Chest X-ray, PA view. Patient: 62 years old, sex M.
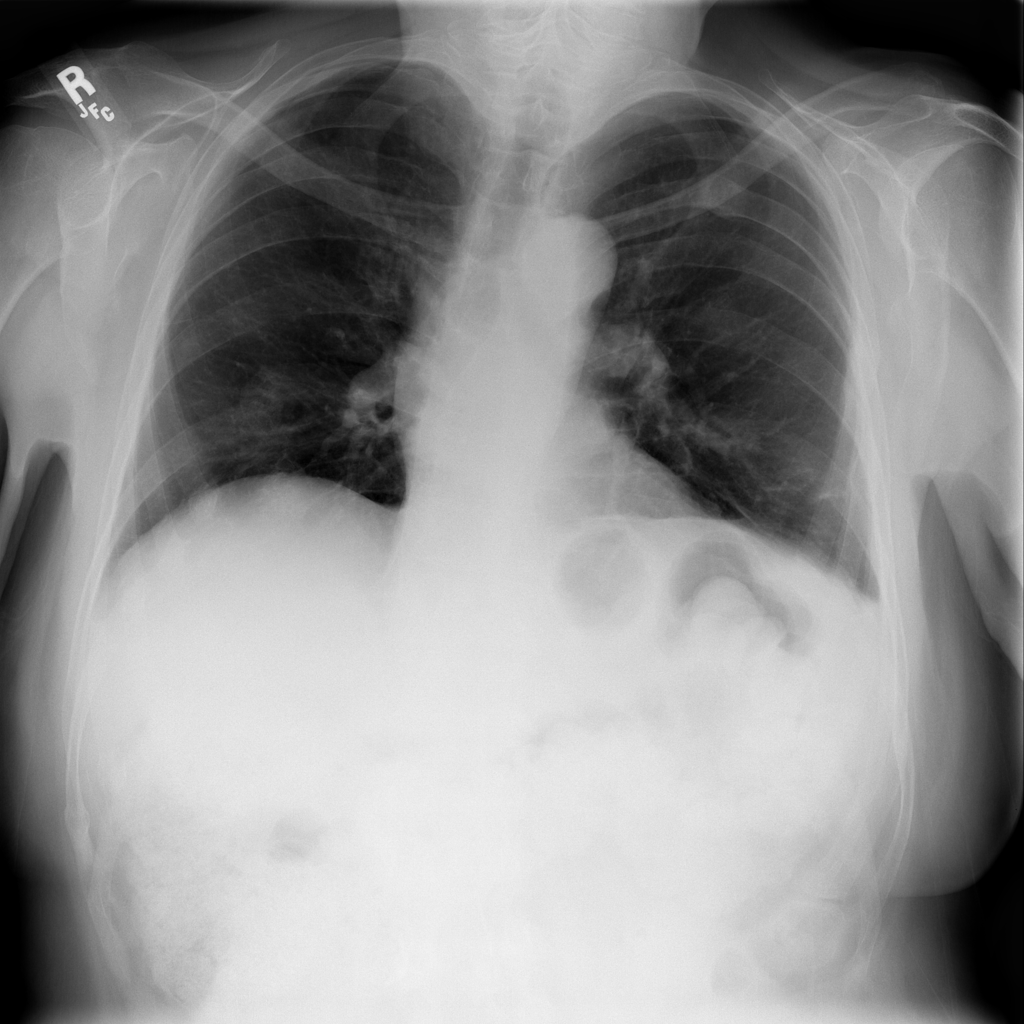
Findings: Effusion